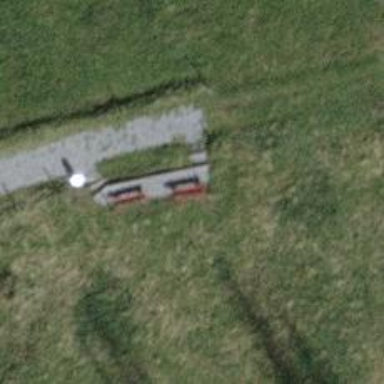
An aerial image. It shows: Bench.